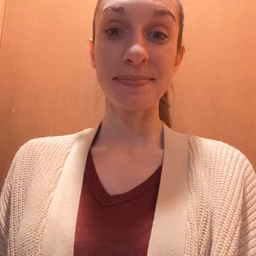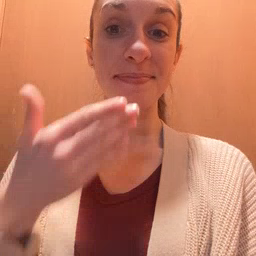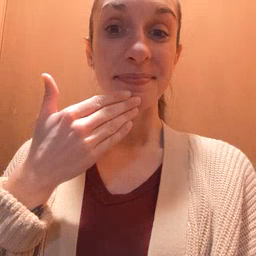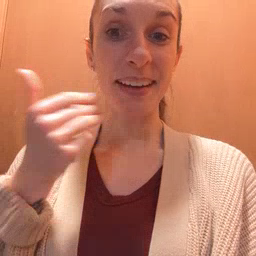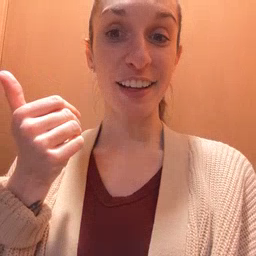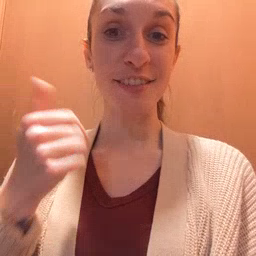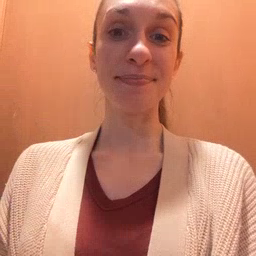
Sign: better